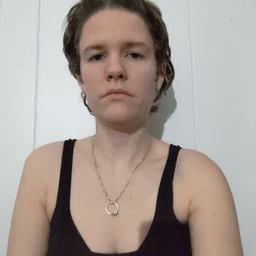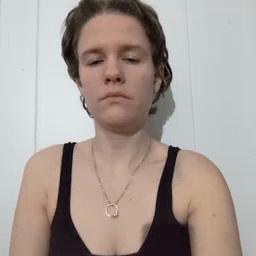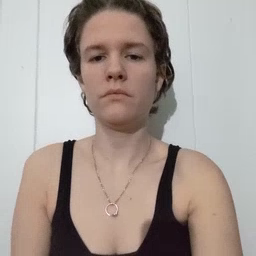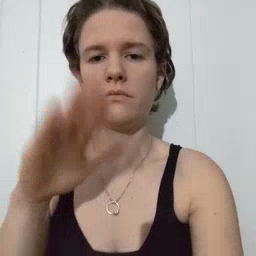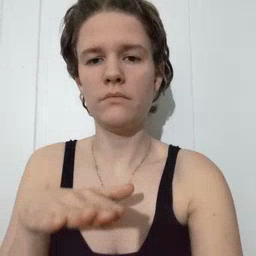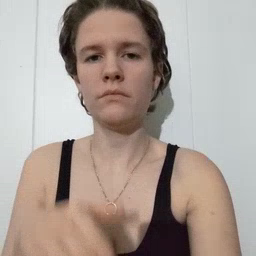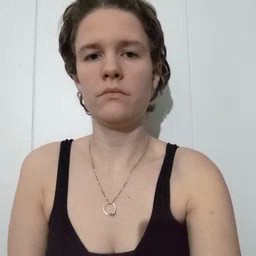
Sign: on